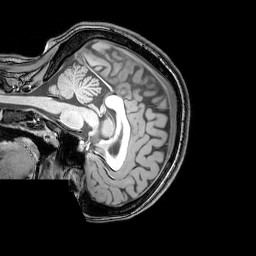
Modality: T1w
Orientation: sagittal
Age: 23
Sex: female
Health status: healthy
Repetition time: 0.081 s
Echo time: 0.037 s